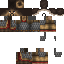
A male human skin with medium skin, wearing brown long hair dressed in a red armor chest and red pants, featuring a closed mouth.